Field crop: tomato
Growth stage: 1
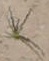
Species: cyperus